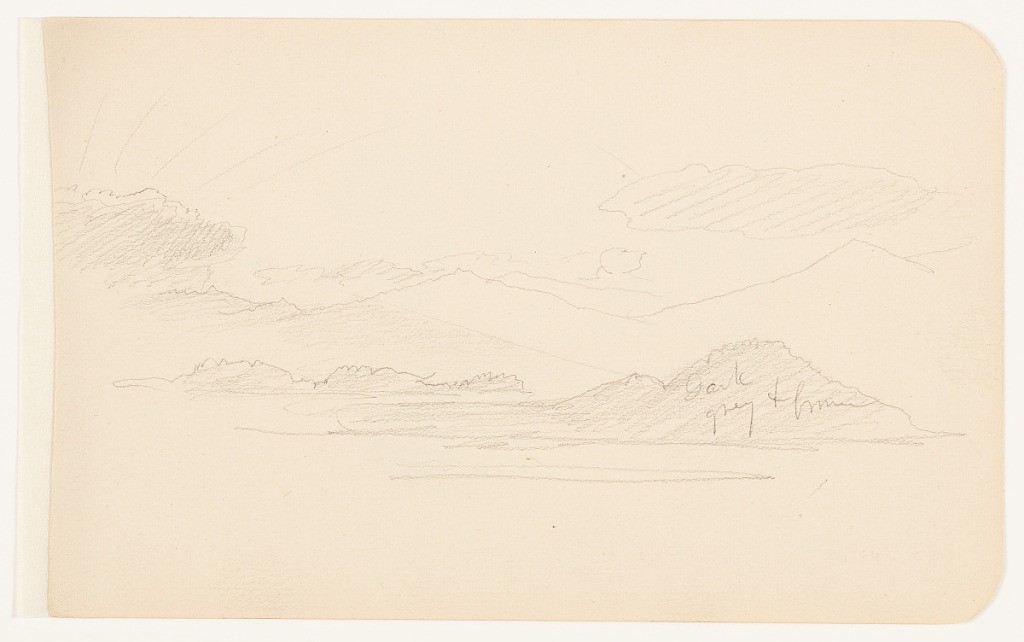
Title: Mountains and Clouds, Mexico
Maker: Frederic Edwin Church, American, 1826–1900
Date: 1890
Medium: Graphite on off-white wove paper
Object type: Drawing
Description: Landscape sketch showing a view of clouds above mountain ranges in Mexico. A flat expanse, possibly the surface of a body of water, comprises the foreground while, in the middle distance, a heavily wooded prominence rises at right, with a series of other hills at center and left. In the background a rugged range of mountains is visible, including two sharp peaks at center and right. At far left, a dark cloud blocks and is backlit by the light of the sun and separates it into rays which radiate into the sky and across the scene. A stark line signaling the cloud's shadow is visible at left against the background mountains.